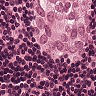
Metastatic tissue present: yes